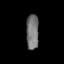
Tissue: lung
Cell type: Endothelial cells
Senescence score: 0.6153
Nuclear area (px): 430
Mean DAPI intensity: 115.742